Question:
Currently working on Selenium web driver and Java. I want to select the option which in the form of date picker. I tried to select the month from the date picker drop down. but it is showing follows
So i need to make visible the element using java script executor but in the below code i have written as "document.getElementById('ui-datepicker-month') so again it is showing error as
Here is the HTML:
'''
<div class="ui-datepicker-title">
<select class="ui-datepicker-month" onchange="DP_jQuery_1391048152193.datepicker._selectMonthYear('#fromDate', this, 'M');">
<option selected="selected" value="0">Jan</option>
<option value="1">Feb</option>
<option value="2">Mar</option>
<option value="3">Apr</option>
<option value="4">May</option>
<option value="5">Jun</option>
<option value="6">Jul</option>
<option value="7">Aug</option>
<option value="8">Sep</option>
<option value="9">Oct</option>
<option value="10">Nov</option>
<option value="11">Dec</option>
</select>
'''
Here is the form i tried but it is not working:
'''
JavascriptExecutor executor42 = (JavascriptExecutor)driver;
executor42.executeScript("document.getElementById('ui-datepicker-month').style.display='block';");
List<WebElement> select42 = new Select(driver.findElement(By.className("ui-datepicker-month"))).getOptions();
((Select) select42).selectByValue("Jun");
'''
Below are the stacktrace:
FAILED: Login
java.lang.NullPointerException
at com.google.common.base.Preconditions.checkNotNull(Preconditions.java:192)
at org.openqa.selenium.support.ui.FluentWait.(FluentWait.java:94)
at org.openqa.selenium.support.ui.WebDriverWait.(WebDriverWait.java:66)
at org.openqa.selenium.support.ui.WebDriverWait.(WebDriverWait.java:40)
at test.OverviewAndEvolutionPR.performLogin(OverviewAndEvolutionPR.java:525)
at test.OverviewAndEvolutionPR.Login(OverviewAndEvolutionPR.java:76)
at sun.reflect.NativeMethodAccessorImpl.invoke0(Native Method)
at sun.reflect.NativeMethodAccessorImpl.invoke(Unknown Source)
at sun.reflect.DelegatingMethodAccessorImpl.invoke(Unknown Source)
at java.lang.reflect.Method.invoke(Unknown Source)
at org.testng.internal.MethodInvocationHelper.invokeMethod(MethodInvocationHelper.java:84)
at org.testng.internal.Invoker.invokeMethod(Invoker.java:714)
at org.testng.internal.Invoker.invokeTestMethod(Invoker.java:901)
at org.testng.internal.Invoker.invokeTestMethods(Invoker.java:1231)
at org.testng.internal.TestMethodWorker.invokeTestMethods(TestMethodWorker.java:127)
at org.testng.internal.TestMethodWorker.run(TestMethodWorker.java:111)
at org.testng.TestRunner.privateRun(TestRunner.java:767)
at org.testng.TestRunner.run(TestRunner.java:617)
at org.testng.SuiteRunner.runTest(SuiteRunner.java:334)
at org.testng.SuiteRunner.runSequentially(SuiteRunner.java:329)
at org.testng.SuiteRunner.privateRun(SuiteRunner.java:291)
at org.testng.SuiteRunner.run(SuiteRunner.java:240)
at org.testng.SuiteRunnerWorker.runSuite(SuiteRunnerWorker.java:52)
at org.testng.SuiteRunnerWorker.run(SuiteRunnerWorker.java:86)
at org.testng.TestNG.runSuitesSequentially(TestNG.java:1224)
at org.testng.TestNG.runSuitesLocally(TestNG.java:1149)
at org.testng.TestNG.run(TestNG.java:1057)
at org.testng.remote.RemoteTestNG.run(RemoteTestNG.java:111)
at org.testng.remote.RemoteTestNG.initAndRun(RemoteTestNG.java:204)
at org.testng.remote.RemoteTestNG.main(RemoteTestNG.java:175)
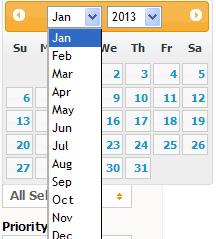
Answer: First, what do you mean "not working"? Nothing happens? Exceptions? Explain it clearly please.
I can't test Java now, but please debug the following:
'''
// Why are you doing this? Can't you just click to open?
// I suspect this is why
JavascriptExecutor executor42 = (JavascriptExecutor)driver;
executor42.executeScript("document.getElementById('ui-datepicker-month').style.display='block';");
// if your code above works, then do the following
WebElement selectElement = (new WebDriverWait(driver, 10)).until(ExpectedConditions.presenceOfElementLocated(By.className("ui-datepicker-month")));
Select select42 = new Select(selectElement);
select42.selectByValue("5");
// or select42.selectByVisibleText("Jun");
'''
If you don't want to loop through the options, don't use 'getOptions()' and mess with 'List<WebElement>'.
Please always look up methods in the API doc <URL>.
> Select all options that have a value matching the argument. That is, when given "foo" this would select an option like: Bar
> Select all options that display text matching the argument. That is, when given "Bar" this would select an option like: Bar